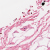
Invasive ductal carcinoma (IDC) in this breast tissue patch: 0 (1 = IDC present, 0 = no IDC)